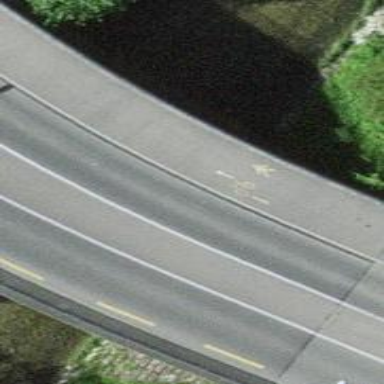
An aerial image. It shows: Sidewalk bridge over footway.